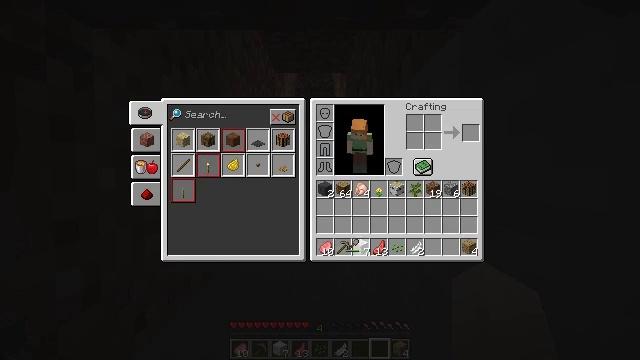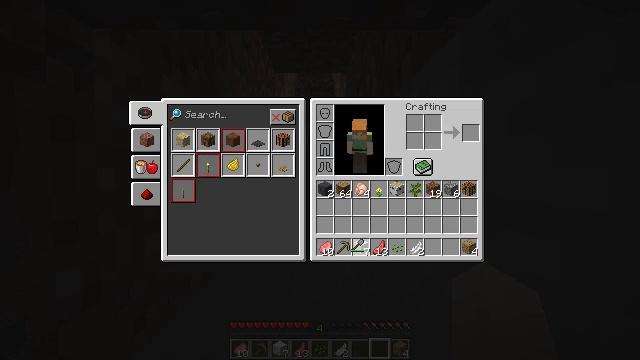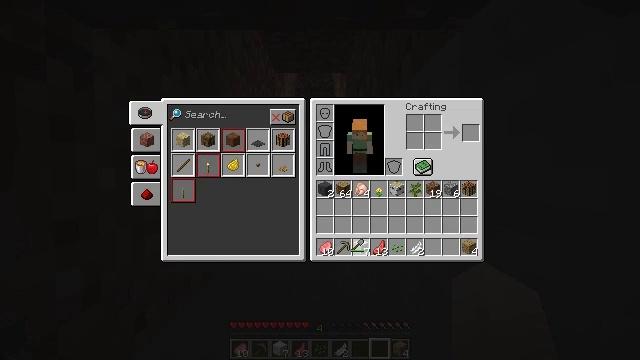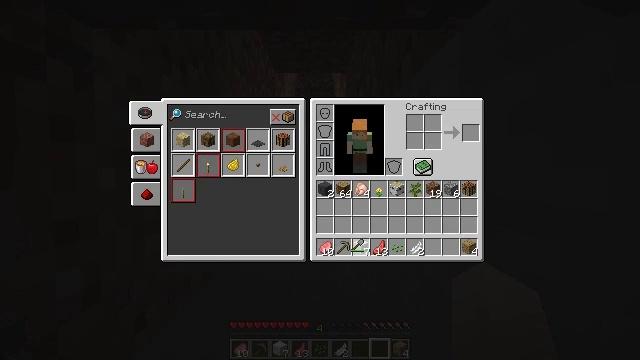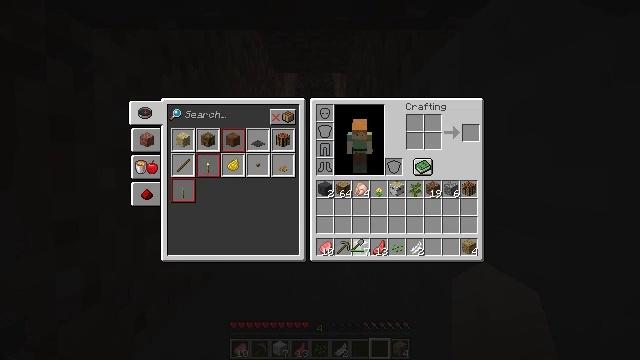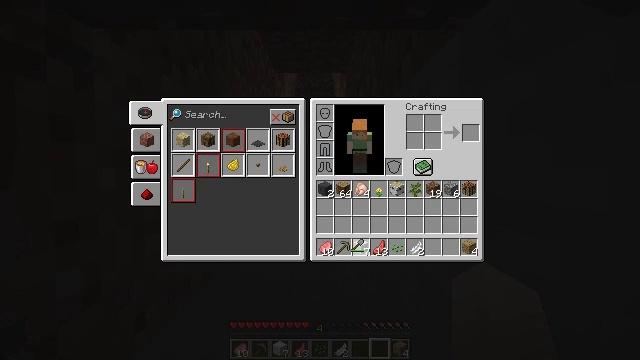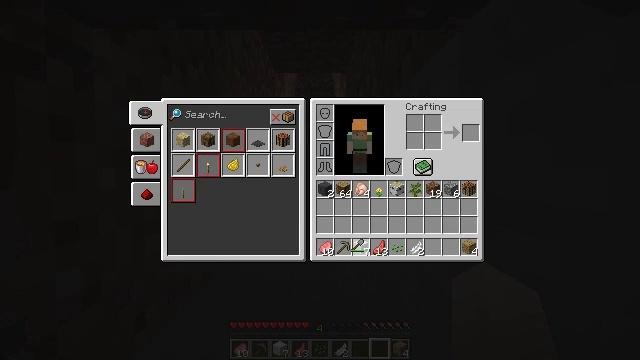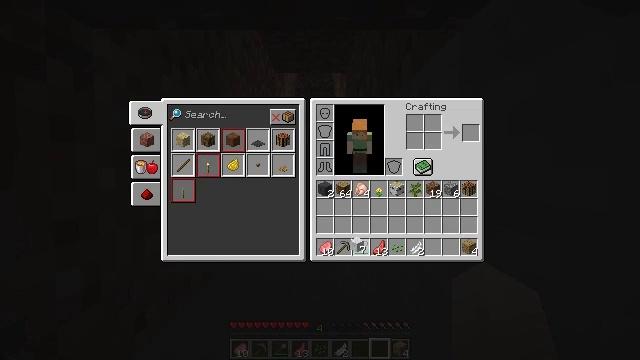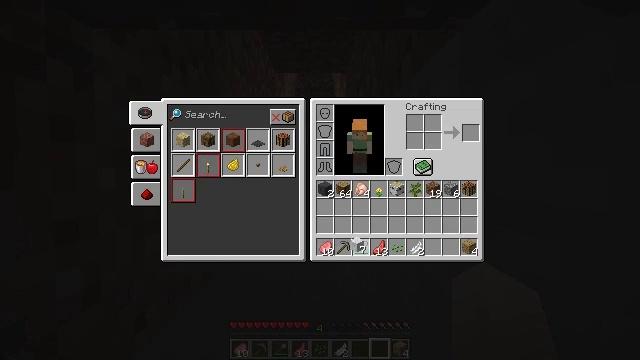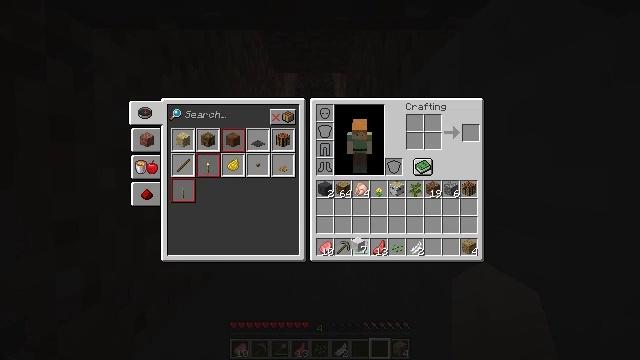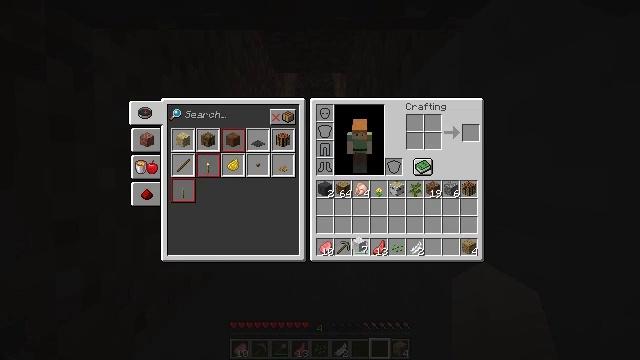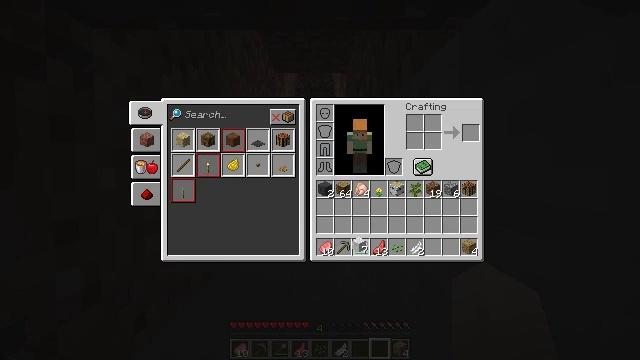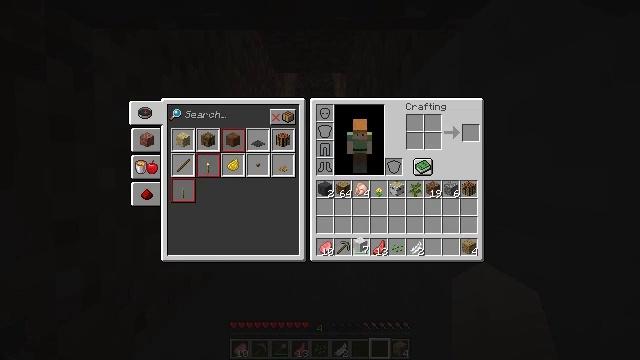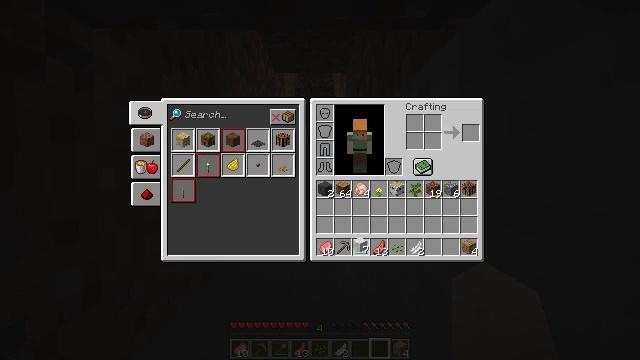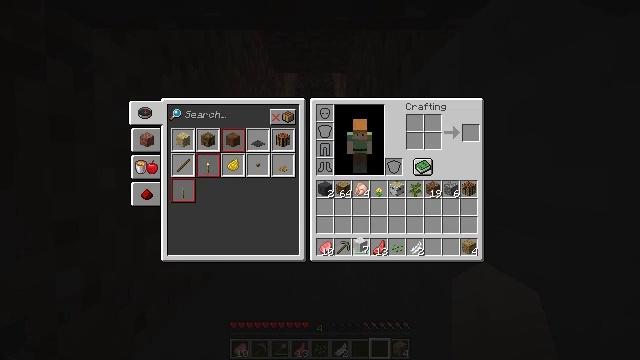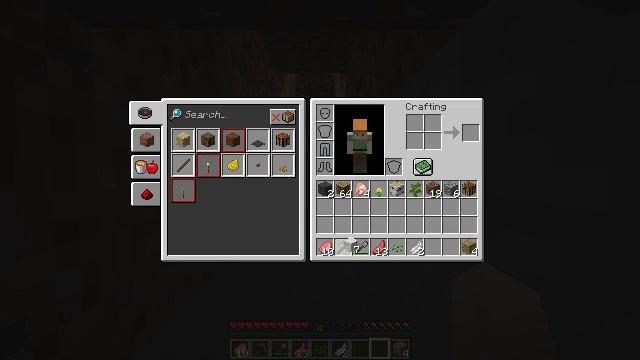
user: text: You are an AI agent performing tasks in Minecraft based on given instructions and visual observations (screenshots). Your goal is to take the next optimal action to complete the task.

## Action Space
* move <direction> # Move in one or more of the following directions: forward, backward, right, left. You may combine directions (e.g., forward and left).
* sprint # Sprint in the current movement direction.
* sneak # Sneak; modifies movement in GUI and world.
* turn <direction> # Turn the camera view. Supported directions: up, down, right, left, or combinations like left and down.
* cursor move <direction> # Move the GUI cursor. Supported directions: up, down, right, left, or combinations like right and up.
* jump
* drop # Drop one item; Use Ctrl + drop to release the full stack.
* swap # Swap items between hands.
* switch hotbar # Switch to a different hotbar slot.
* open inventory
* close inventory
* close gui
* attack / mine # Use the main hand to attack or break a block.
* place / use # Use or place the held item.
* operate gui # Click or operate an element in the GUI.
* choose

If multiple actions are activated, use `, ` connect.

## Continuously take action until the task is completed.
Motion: motion action
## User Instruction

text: Mine the iron ore underground.
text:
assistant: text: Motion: no_op
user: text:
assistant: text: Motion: no_op
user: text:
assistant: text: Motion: no_op
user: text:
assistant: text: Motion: operate gui
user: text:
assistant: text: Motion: operate gui
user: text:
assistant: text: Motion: operate gui
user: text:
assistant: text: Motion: no_op
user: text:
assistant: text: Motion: no_op
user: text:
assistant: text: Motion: no_op
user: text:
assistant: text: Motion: no_op
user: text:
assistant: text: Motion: no_op
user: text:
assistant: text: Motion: no_op
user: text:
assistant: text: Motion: no_op
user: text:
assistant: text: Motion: no_op
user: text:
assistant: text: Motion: cursor move left
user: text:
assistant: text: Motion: cursor move left
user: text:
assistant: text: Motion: no_op
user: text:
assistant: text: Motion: no_op
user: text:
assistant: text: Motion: no_op
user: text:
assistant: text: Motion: no_op
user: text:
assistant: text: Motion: no_op
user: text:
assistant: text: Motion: no_op
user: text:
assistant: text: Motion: operate gui
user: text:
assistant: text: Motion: operate gui
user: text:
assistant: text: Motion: no_op
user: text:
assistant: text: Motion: no_op
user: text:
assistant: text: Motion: cursor move right
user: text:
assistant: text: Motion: cursor move right
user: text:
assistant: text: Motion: no_op
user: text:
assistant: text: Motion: no_op